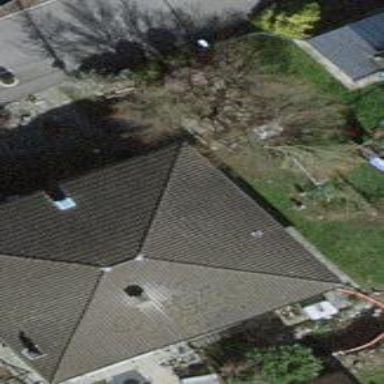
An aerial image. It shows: Simple house.